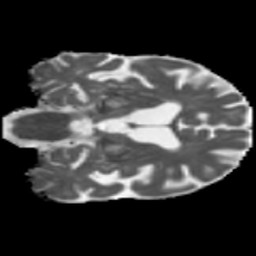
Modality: MD
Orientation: coronal
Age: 58
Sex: male
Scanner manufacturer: siemens
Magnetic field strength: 3 T
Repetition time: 5.47 s
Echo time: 0.0854 s